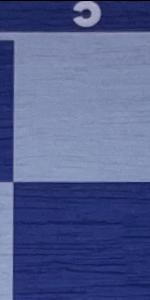
Label: Empty